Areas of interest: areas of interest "Yunda Express (Wuhan Distribution Center)"
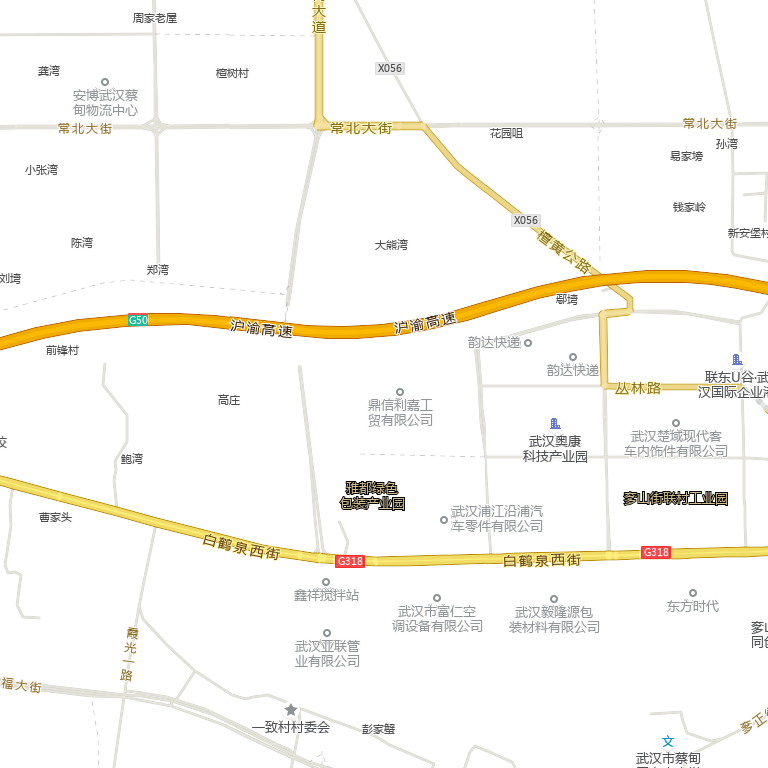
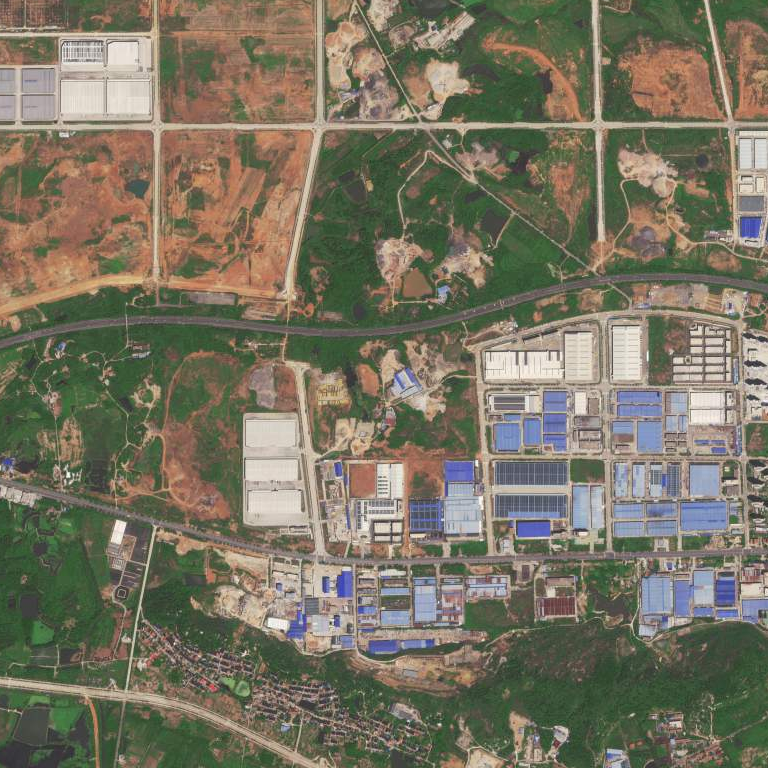